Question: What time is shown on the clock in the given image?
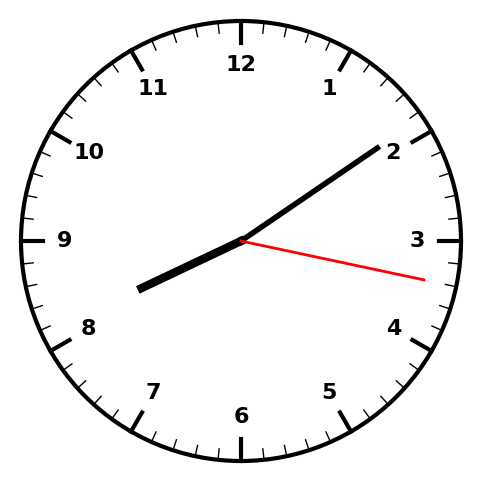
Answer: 08:09:17